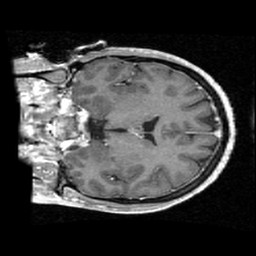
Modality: T1w
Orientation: coronal
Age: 40
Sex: female